Question: Count the number of objects in the diagram.
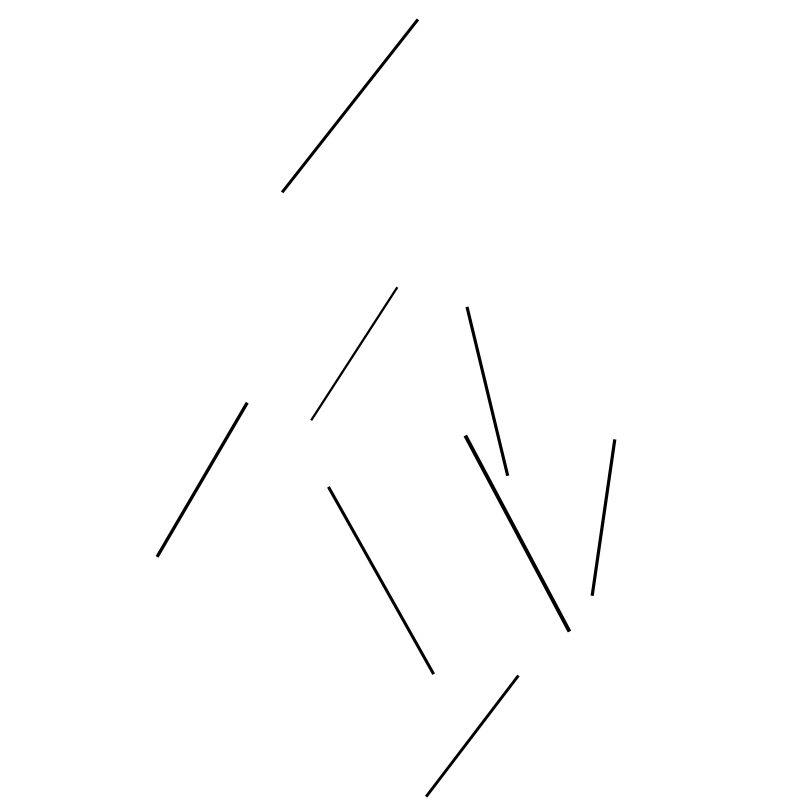
Answer: 8